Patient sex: F
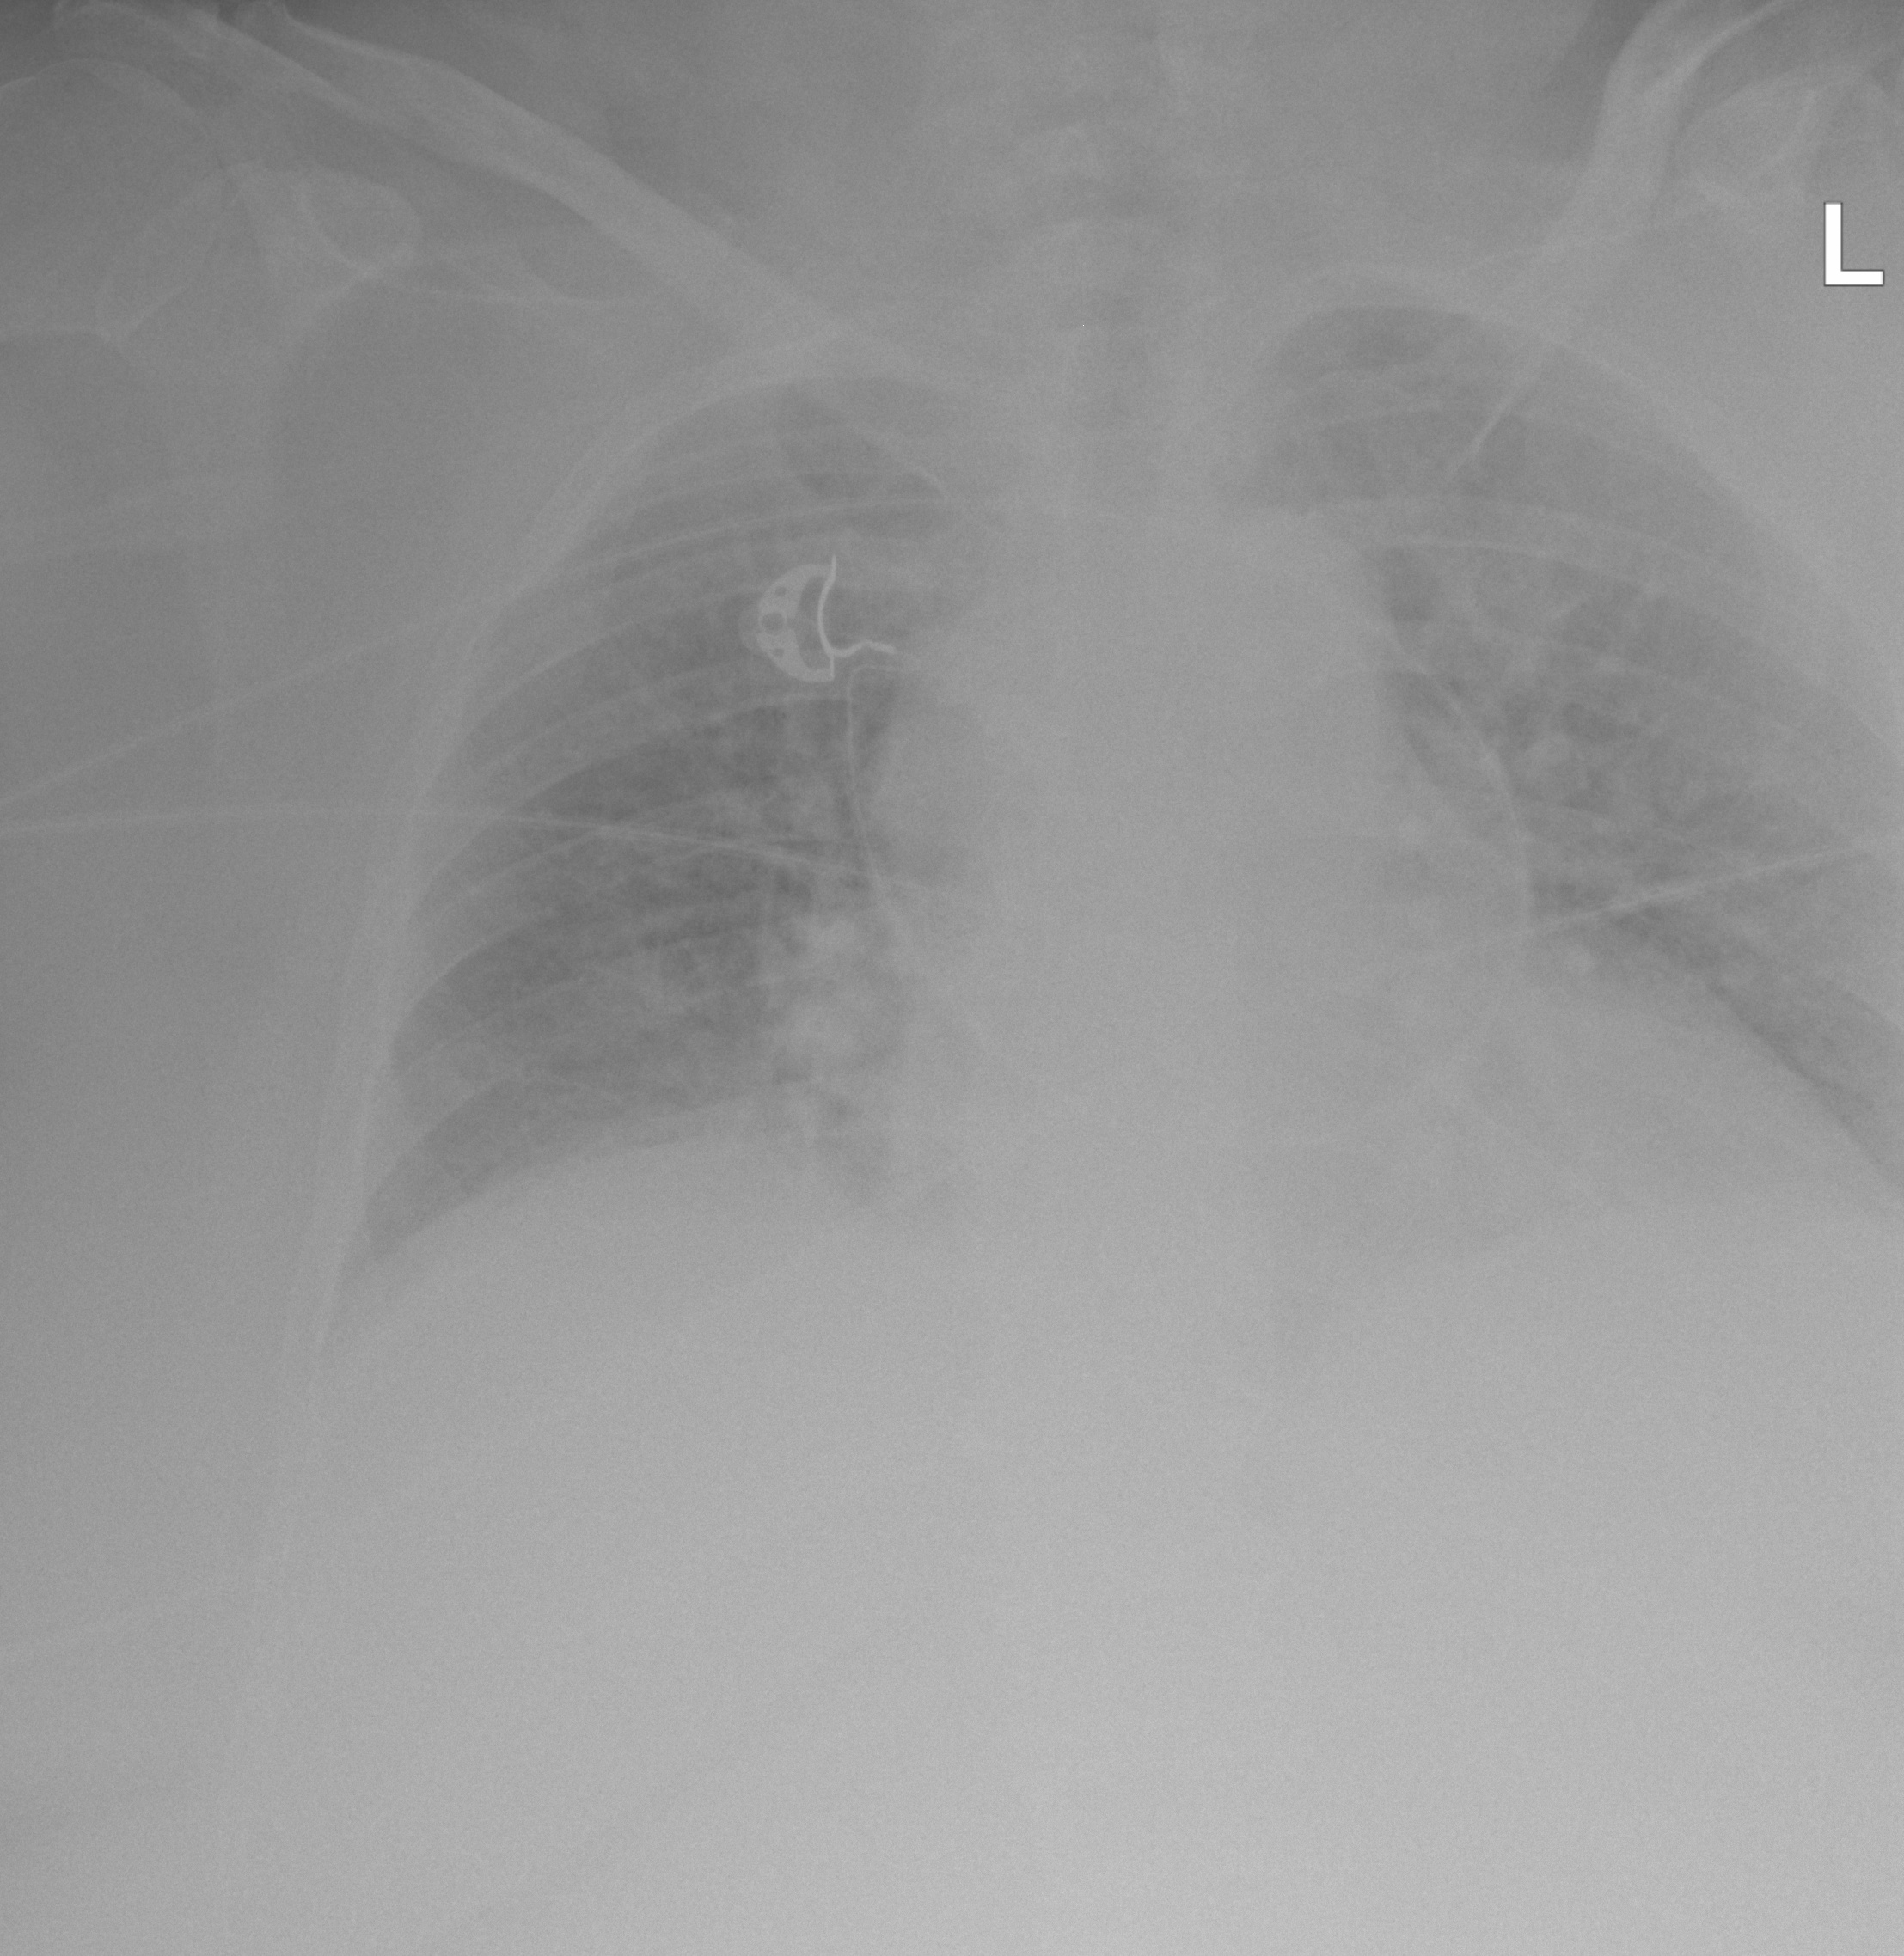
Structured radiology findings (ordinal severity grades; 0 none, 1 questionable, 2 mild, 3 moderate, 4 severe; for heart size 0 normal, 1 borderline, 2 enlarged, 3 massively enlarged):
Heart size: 2
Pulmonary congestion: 2
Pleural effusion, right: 0
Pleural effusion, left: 0
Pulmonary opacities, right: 2
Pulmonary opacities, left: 2
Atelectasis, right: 2
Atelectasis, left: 0